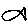
Label: fish